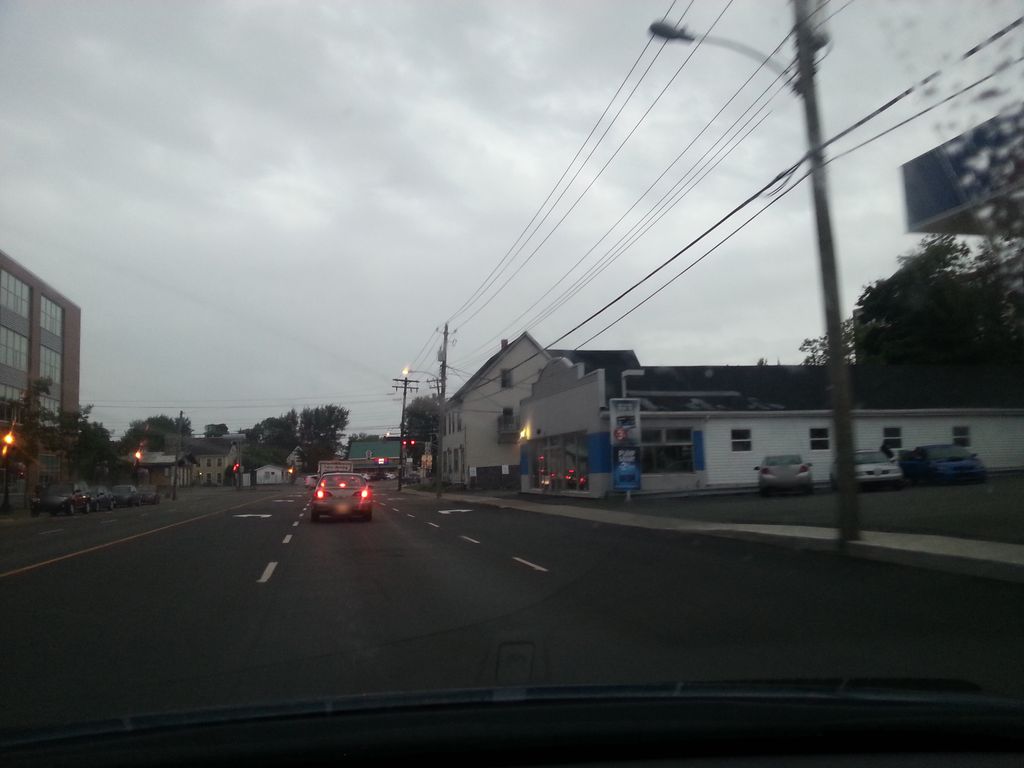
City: charlottetown